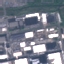
Land use / land cover: Industrial